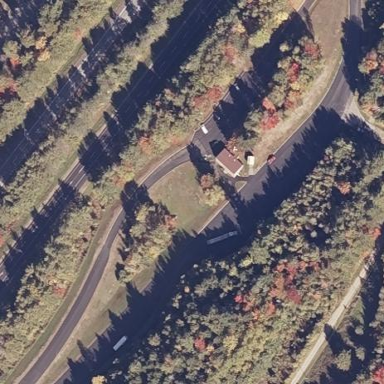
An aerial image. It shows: Rest area on the road.